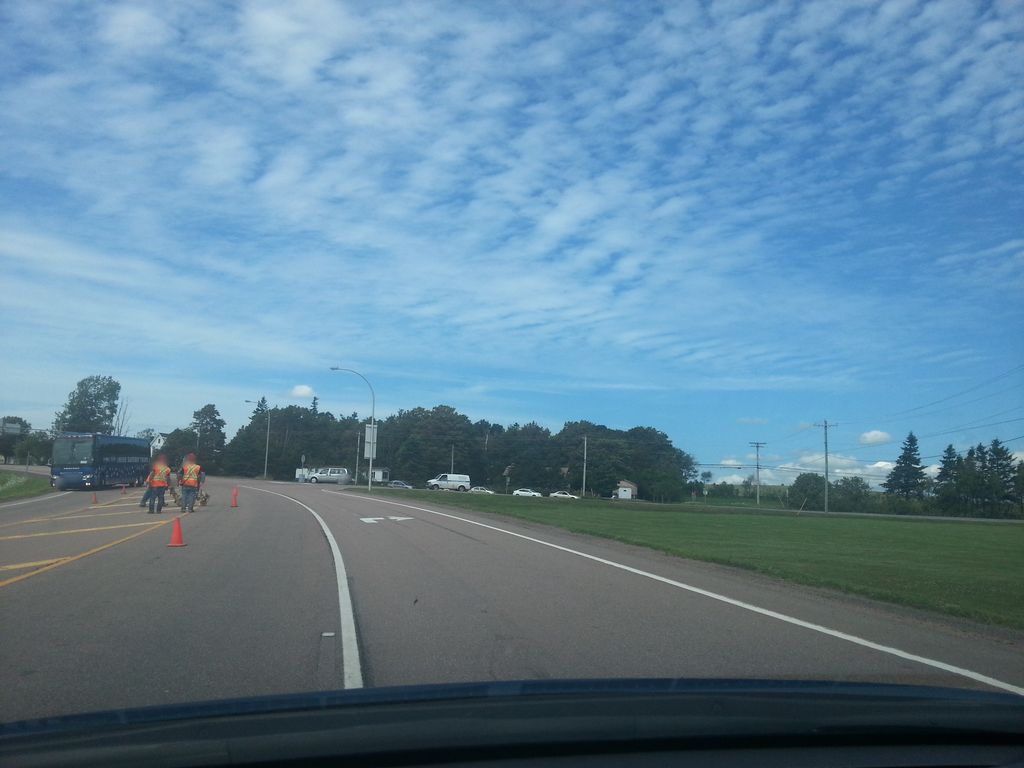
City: charlottetown